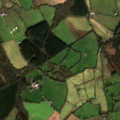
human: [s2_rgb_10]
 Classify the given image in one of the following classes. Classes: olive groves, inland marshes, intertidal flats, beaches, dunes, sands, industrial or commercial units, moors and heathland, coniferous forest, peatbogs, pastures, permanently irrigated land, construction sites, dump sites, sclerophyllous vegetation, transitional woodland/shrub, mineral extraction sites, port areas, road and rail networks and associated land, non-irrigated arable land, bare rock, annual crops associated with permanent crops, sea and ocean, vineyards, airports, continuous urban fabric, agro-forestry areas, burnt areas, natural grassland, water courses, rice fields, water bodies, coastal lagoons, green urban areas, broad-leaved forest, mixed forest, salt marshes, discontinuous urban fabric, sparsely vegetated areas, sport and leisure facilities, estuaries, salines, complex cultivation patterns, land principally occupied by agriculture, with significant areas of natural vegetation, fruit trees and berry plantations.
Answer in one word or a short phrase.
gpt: pastures, coniferous forest, mixed forest